RGB frame:
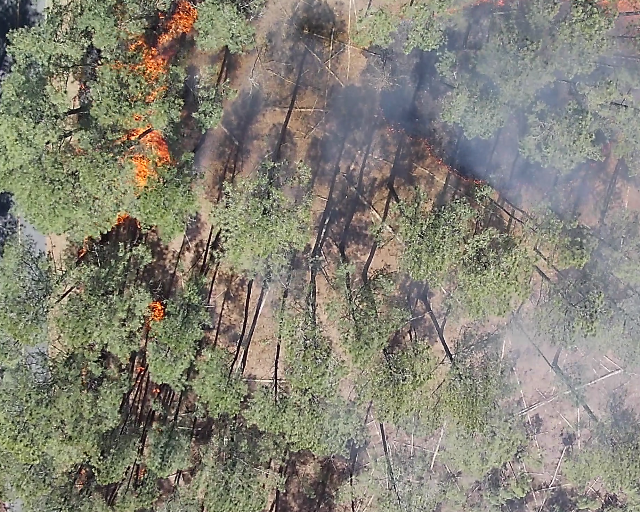
Thermal frame:
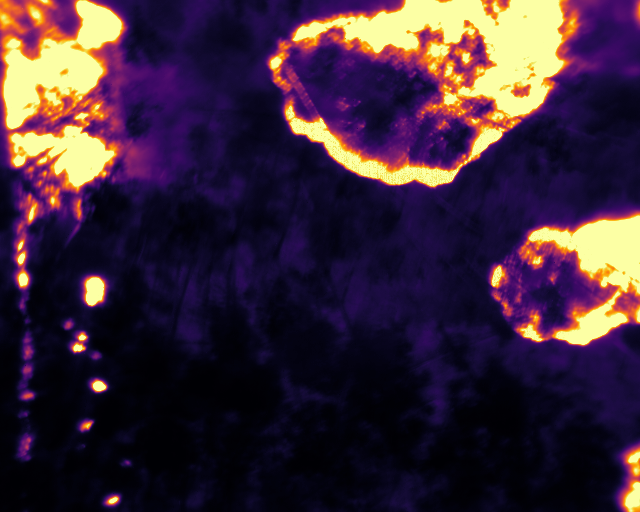
Captured: 2026-02-27 02:35:23
Pixels at or above 80 °C: 72241 (fraction of frame: 0.2205)